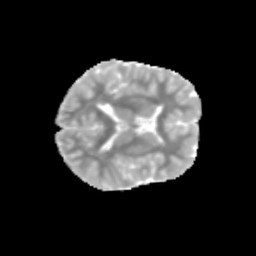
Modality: MD
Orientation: axial
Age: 11
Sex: male
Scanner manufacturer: siemens
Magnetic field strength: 3 T
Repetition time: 3.8 s
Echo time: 0.07 s